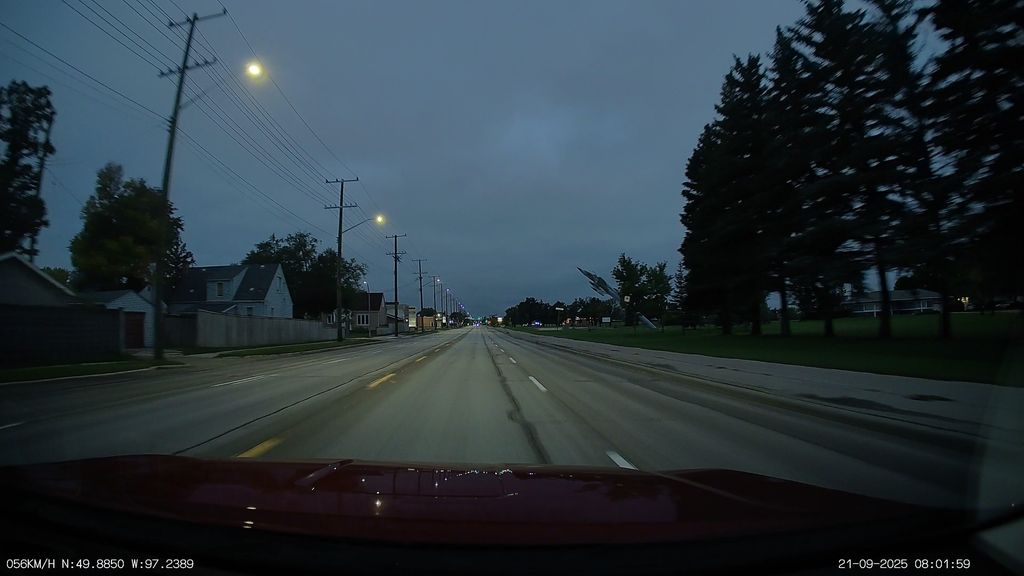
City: winnipeg